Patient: sex M, age 66
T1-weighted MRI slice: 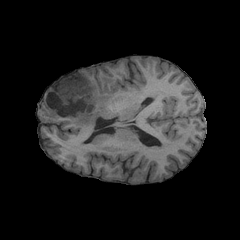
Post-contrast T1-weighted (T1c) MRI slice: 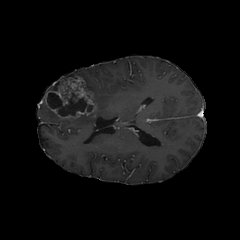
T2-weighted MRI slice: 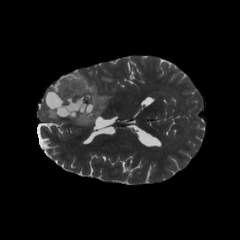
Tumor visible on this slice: yes
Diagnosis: Glioblastoma, IDH-wildtype
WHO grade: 4